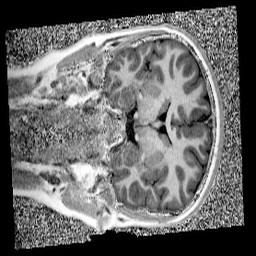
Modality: UNIT1
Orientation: coronal
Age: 11
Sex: male
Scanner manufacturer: siemens
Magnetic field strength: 3 T
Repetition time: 4 s
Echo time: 0.00299 s